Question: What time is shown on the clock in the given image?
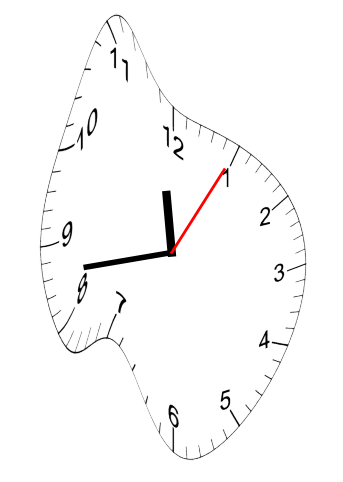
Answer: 11:43:05